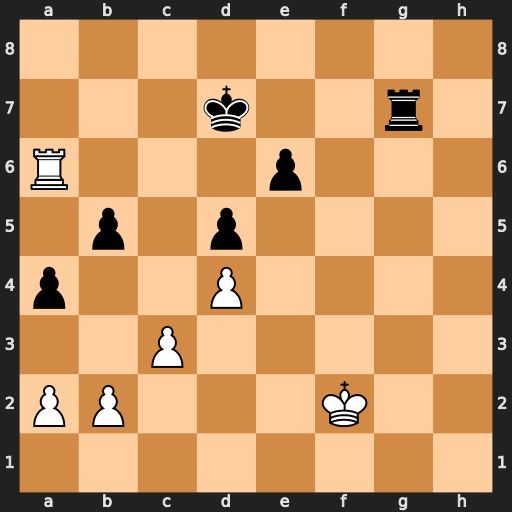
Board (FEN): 8/3k2r1/R3p3/1p1p4/p2P4/2P5/PP3K2/8
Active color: w
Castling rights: -
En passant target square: -
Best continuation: Ra7+ Kc6 Rxg7